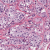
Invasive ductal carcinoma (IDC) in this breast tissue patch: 1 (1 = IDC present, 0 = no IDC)